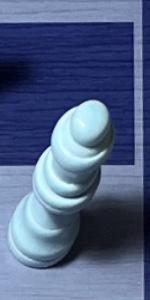
Label: Queen_White